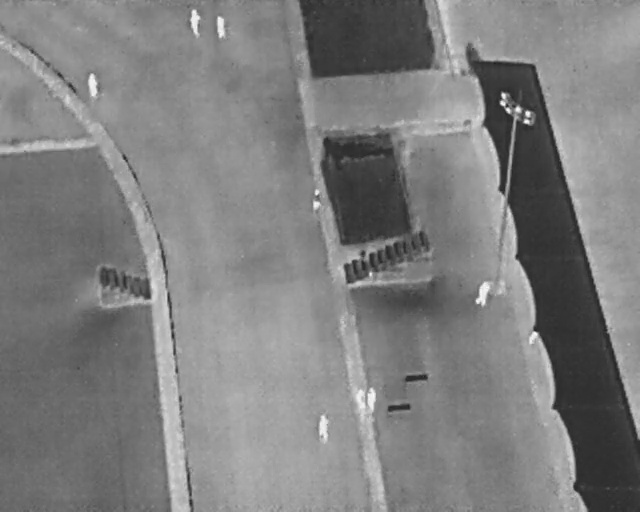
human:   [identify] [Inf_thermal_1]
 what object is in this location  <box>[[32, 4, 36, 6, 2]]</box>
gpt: <ref>1 medium person at the top</ref>

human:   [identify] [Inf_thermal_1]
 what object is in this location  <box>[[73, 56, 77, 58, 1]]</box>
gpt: <ref>1 large person at the right</ref>

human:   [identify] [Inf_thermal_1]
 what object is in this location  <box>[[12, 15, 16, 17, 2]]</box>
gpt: <ref>1 large person at the top left</ref>

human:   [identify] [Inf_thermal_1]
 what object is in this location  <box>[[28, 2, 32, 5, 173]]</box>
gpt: <ref>1 large person at the top</ref>

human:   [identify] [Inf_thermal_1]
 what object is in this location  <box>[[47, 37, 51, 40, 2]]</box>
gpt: <ref>1 medium person at the center</ref>